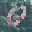
Label: 0